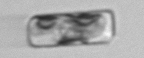
Label: Guinardia_delicatula